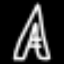
Label: The Eiffel Tower